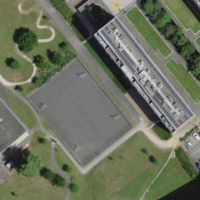
EUNIS habitat code: 53
Species observed at this site:
Anacamptis pyramidalis